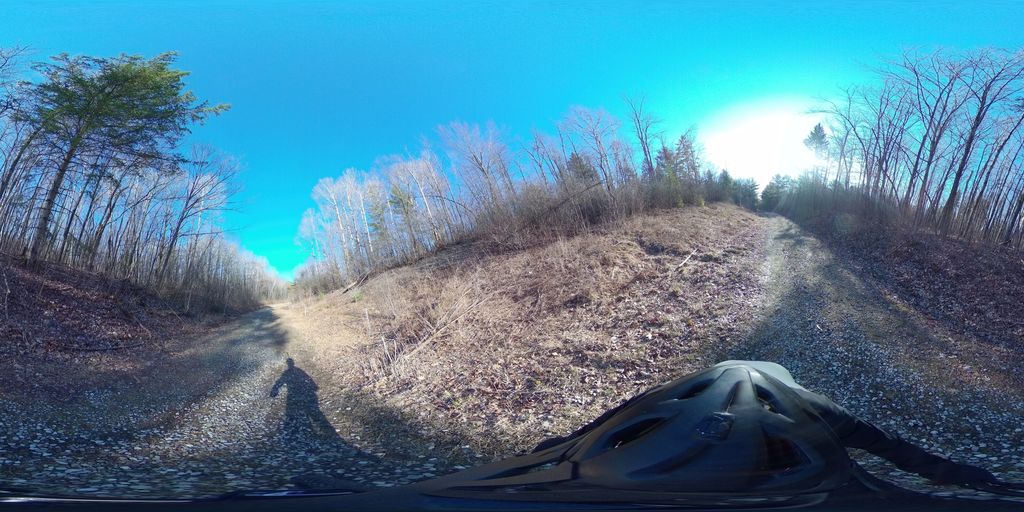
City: ottawa-gatineau